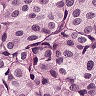
Metastatic tissue present: yes